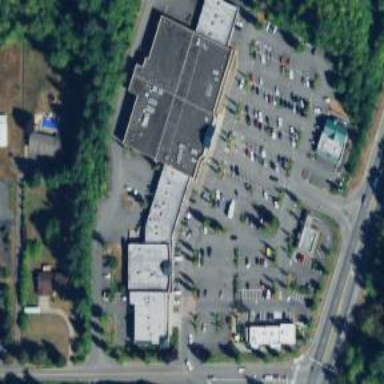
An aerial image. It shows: Supermarket.